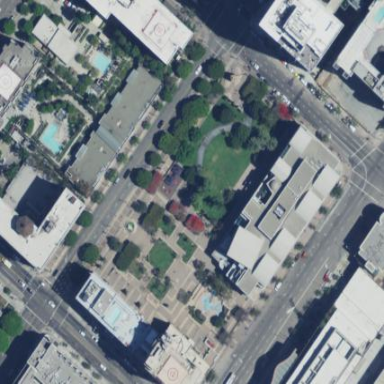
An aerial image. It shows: Park.